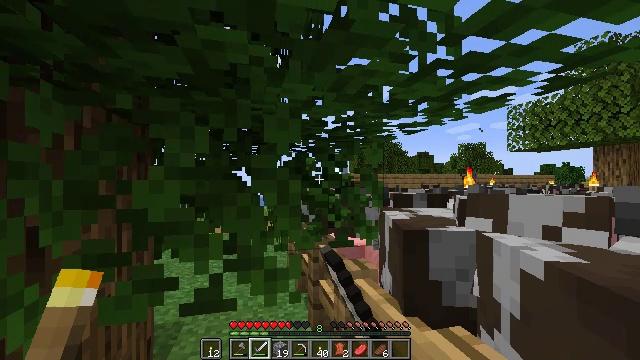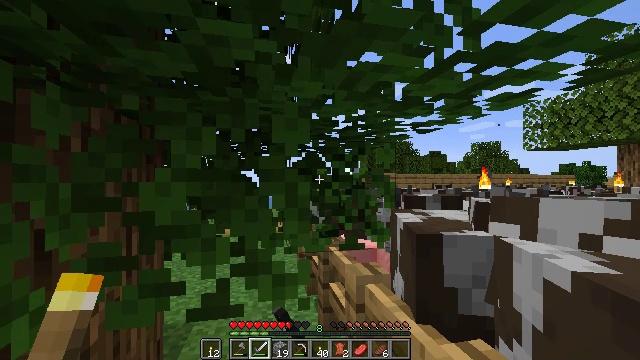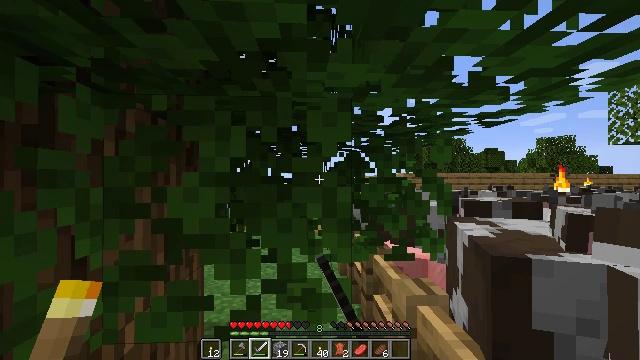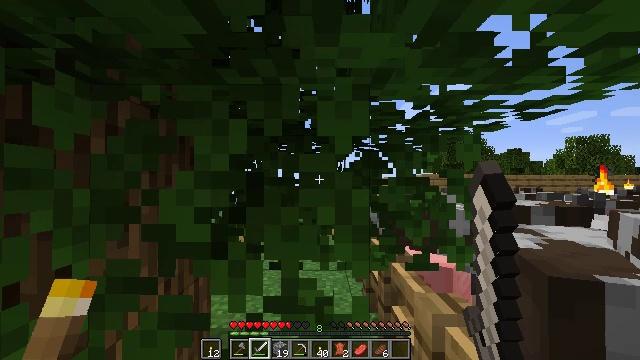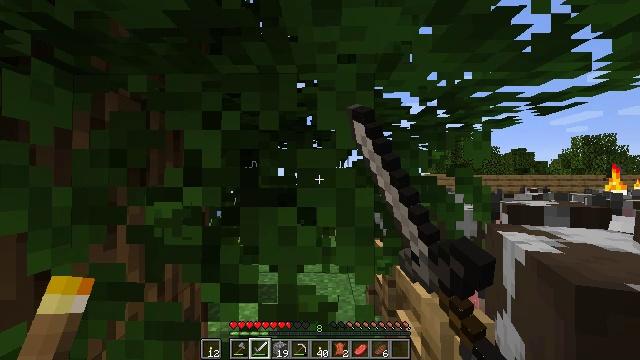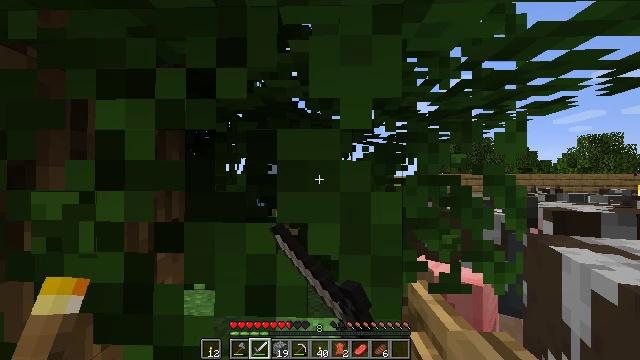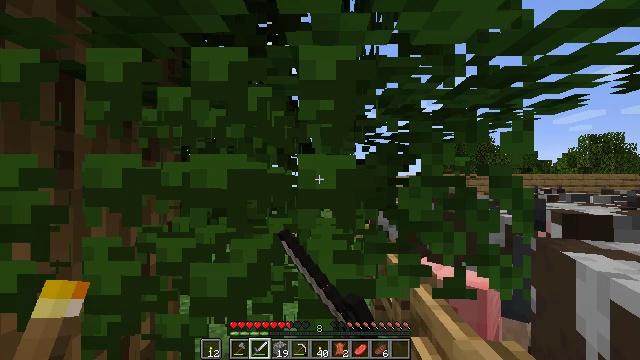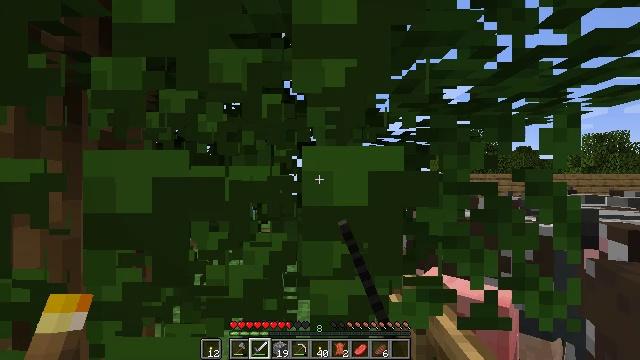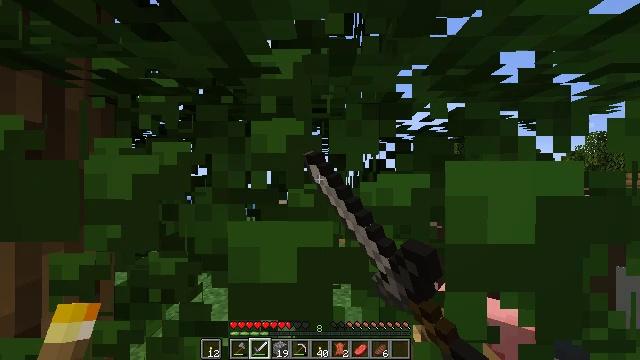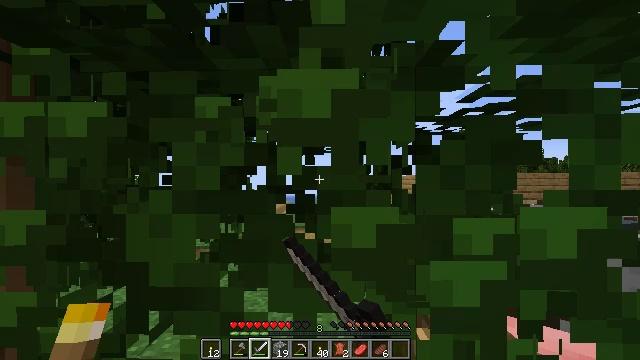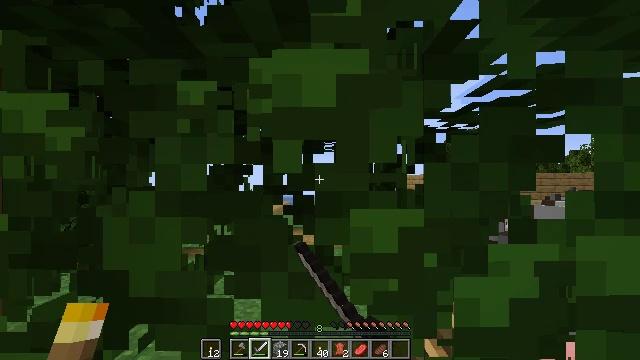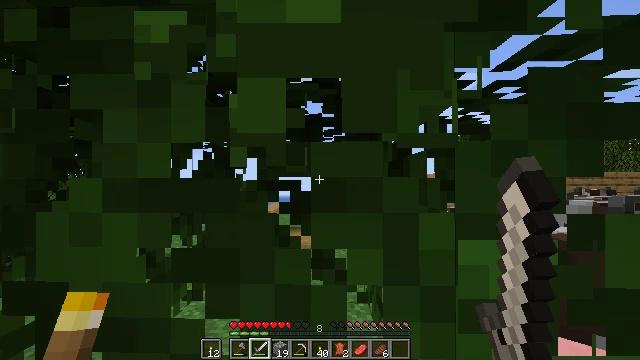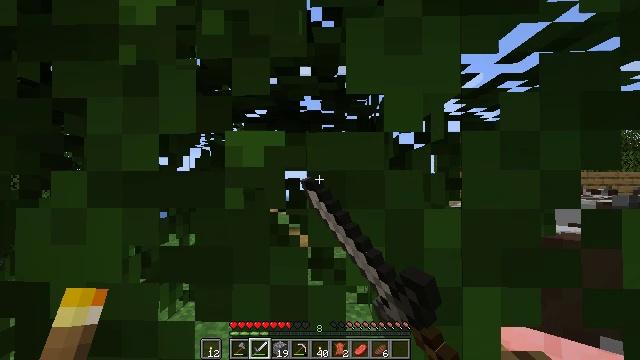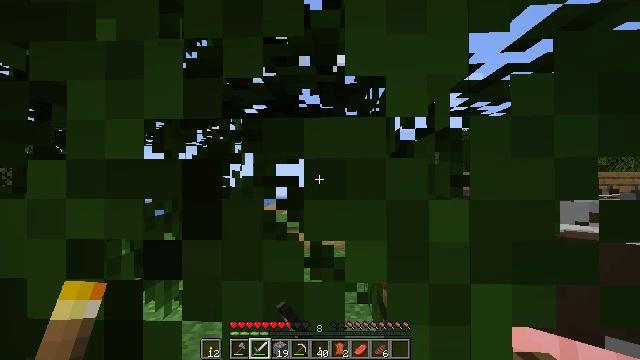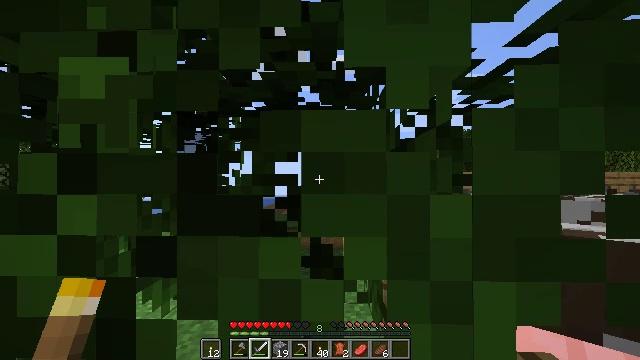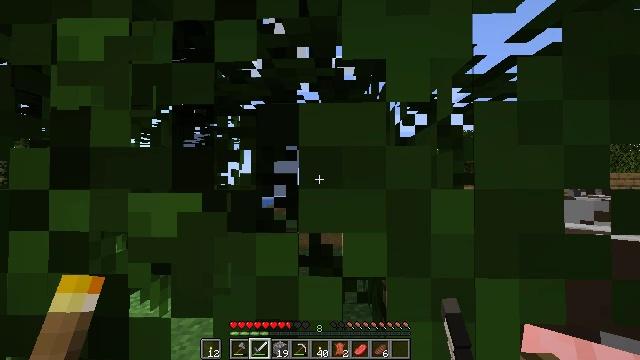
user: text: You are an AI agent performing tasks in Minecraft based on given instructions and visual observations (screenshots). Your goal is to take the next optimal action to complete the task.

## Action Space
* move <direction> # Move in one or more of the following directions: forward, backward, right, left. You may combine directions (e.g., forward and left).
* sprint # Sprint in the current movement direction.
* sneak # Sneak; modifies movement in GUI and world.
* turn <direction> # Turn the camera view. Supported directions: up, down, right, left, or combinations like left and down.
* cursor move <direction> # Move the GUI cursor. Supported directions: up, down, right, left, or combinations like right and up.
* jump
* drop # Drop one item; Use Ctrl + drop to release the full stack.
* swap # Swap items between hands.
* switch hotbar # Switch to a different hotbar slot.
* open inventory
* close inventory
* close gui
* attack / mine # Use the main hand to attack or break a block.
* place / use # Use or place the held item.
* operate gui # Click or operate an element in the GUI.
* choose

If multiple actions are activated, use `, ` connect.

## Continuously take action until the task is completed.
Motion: motion action
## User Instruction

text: Break oak leaves from the trees.
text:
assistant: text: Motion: move forward, turn left, attack / mine
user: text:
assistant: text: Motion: move forward, turn left, attack / mine
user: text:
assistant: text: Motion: move forward, turn left, attack / mine
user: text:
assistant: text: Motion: move forward, attack / mine
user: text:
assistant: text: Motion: move forward, attack / mine
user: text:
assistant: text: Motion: move forward, attack / mine
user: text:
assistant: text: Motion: move forward, attack / mine
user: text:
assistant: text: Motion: move forward, attack / mine
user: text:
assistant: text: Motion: move forward, attack / mine
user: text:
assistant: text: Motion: attack / mine
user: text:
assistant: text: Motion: attack / mine
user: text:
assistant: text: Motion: attack / mine
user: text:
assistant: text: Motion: attack / mine
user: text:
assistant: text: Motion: attack / mine
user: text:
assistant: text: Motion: attack / mine
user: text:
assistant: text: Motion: turn right, attack / mine
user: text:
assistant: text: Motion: turn right, attack / mine
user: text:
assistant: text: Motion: attack / mine
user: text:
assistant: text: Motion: attack / mine
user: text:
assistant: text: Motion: attack / mine
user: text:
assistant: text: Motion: attack / mine
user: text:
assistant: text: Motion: attack / mine
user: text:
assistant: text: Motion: attack / mine
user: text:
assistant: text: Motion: attack / mine
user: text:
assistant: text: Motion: attack / mine
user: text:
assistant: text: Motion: attack / mine
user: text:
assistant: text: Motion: attack / mine
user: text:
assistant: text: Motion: attack / mine
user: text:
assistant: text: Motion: attack / mine
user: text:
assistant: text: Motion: attack / mine